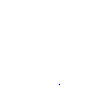
Particle: pion